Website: macys
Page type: payment
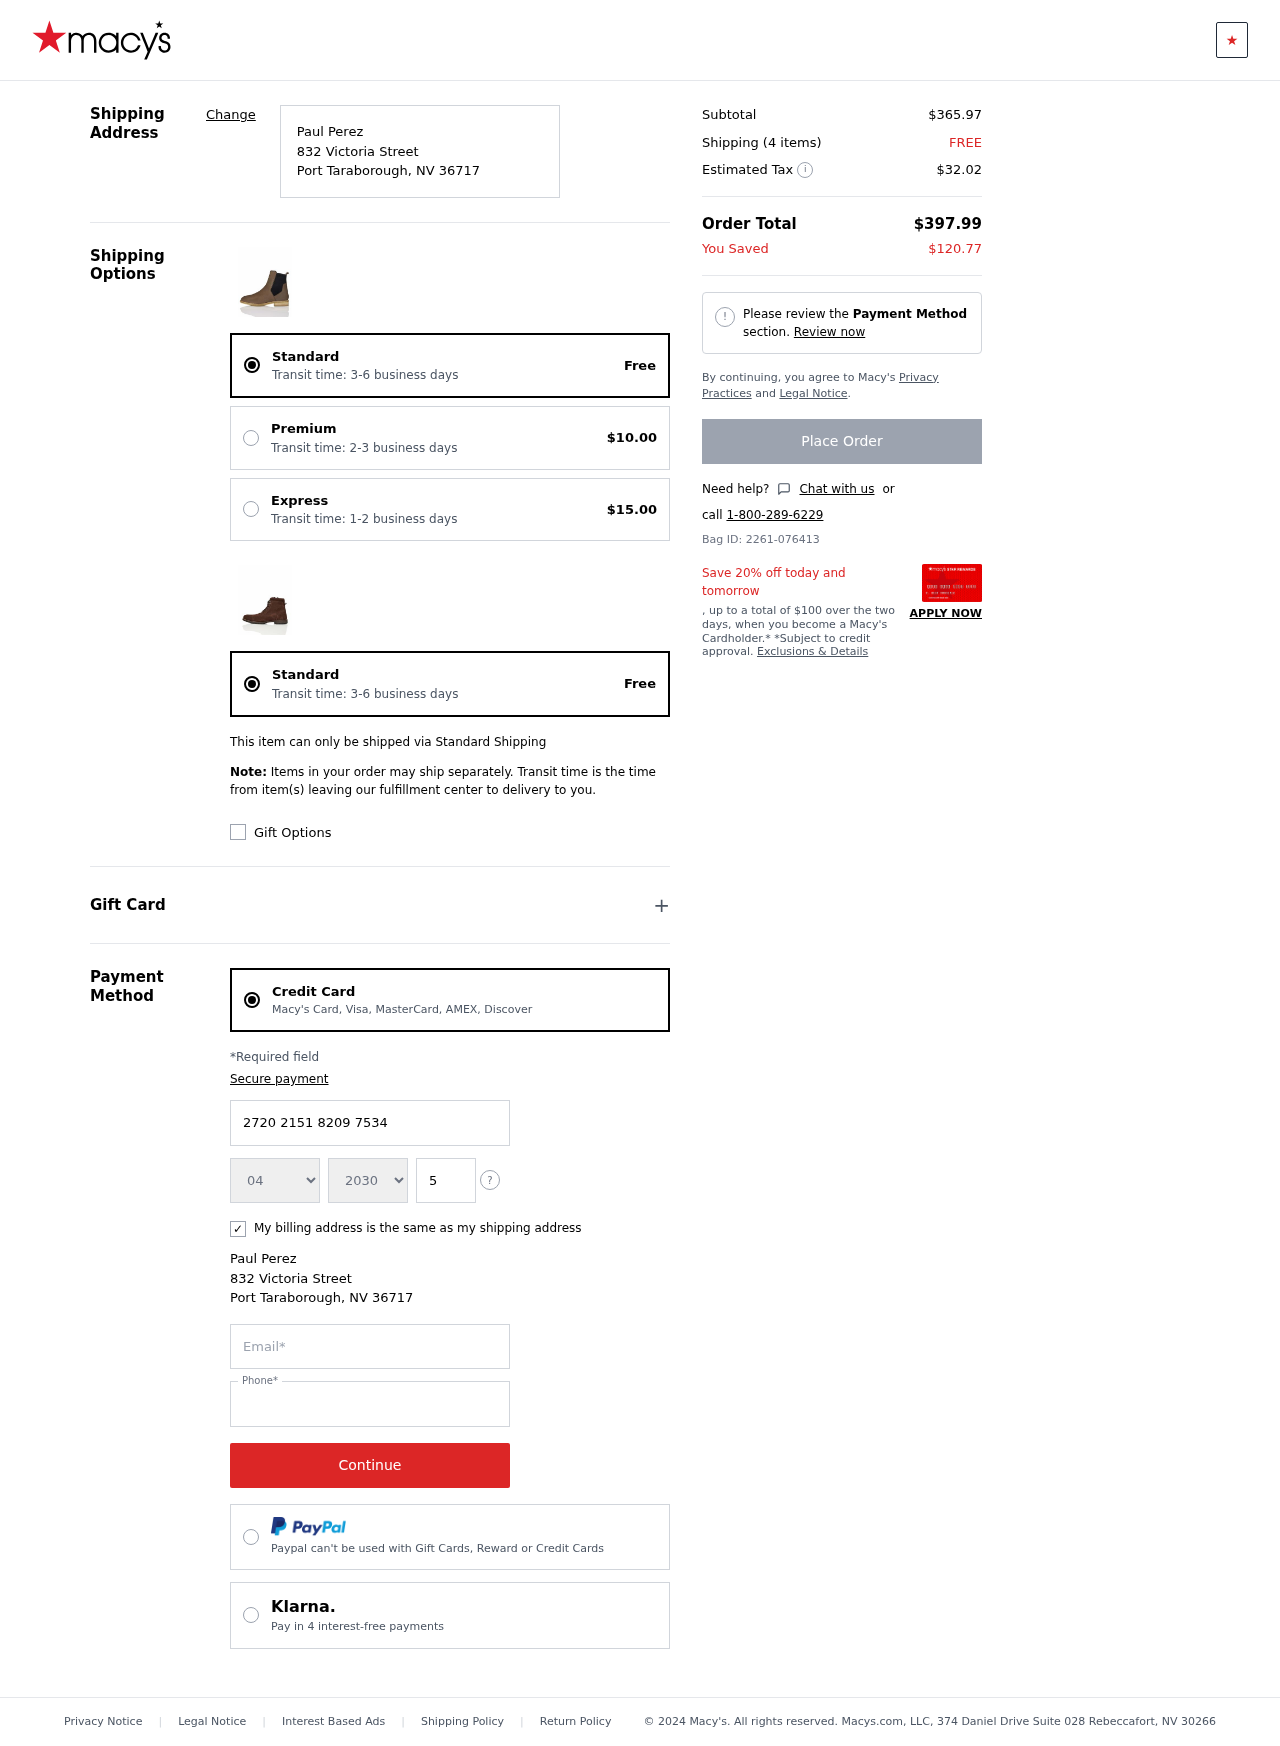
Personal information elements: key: PII_CARD_CVV
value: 534
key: PII_CARD_EXPIRY_MONTH
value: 04
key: PII_CARD_EXPIRY_YEAR
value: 30
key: PII_CARD_NUMBER
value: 2720 2151 8209 7534
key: PII_CITY
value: Port Taraborough
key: PII_EMAIL
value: paul_perez@gmail.com
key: PII_FULLNAME
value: Paul Perez
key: PII_PHONE
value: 5108247083
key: PII_POSTCODE
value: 36717
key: PII_STATE_ABBR
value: NV
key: PII_STREET
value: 832 Victoria Street
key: PII_FULLNAME2
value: Paul Perez
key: PII_STREET2
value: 832 Victoria Street
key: PII_CITY2
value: Port Taraborough
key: PII_STATE_ABBR2
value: NV
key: PII_POSTCODE2
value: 36717
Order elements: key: ORDER_DELIVERY_DATE
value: Transit time: 3-6 business days
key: ORDER_SHIPPING_STANDARD
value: Free
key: ORDER_SHIPPING_PREMIUM
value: $10.00
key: ORDER_SHIPPING_EXPRESS
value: $15.00
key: ORDER_DELIVERY_DATE2
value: Transit time: 3-6 business days
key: ORDER_SHIPPING_STANDARD2
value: Free
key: ORDER_SUBTOTAL
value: $365.97
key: ORDER_NUM_ITEMS
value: Shipping (4 items)
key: ORDER_SHIPPING_COST
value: FREE
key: ORDER_TAX
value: $32.02
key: ORDER_TOTAL
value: $397.99
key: ORDER_SAVINGS
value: $120.77
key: ORDER_ID
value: Bag ID: 2261-076413